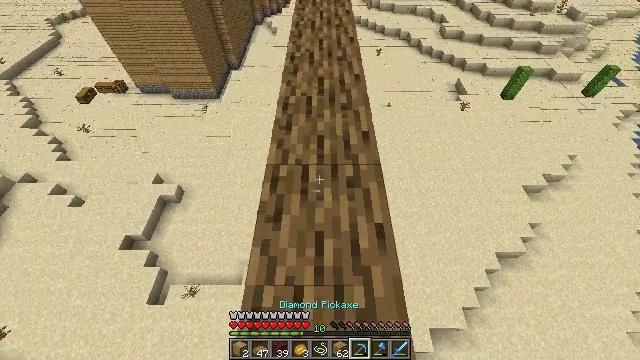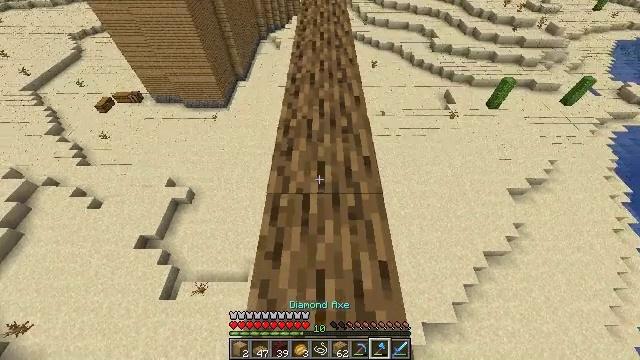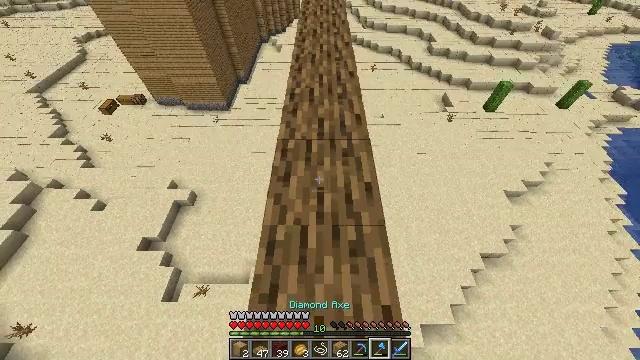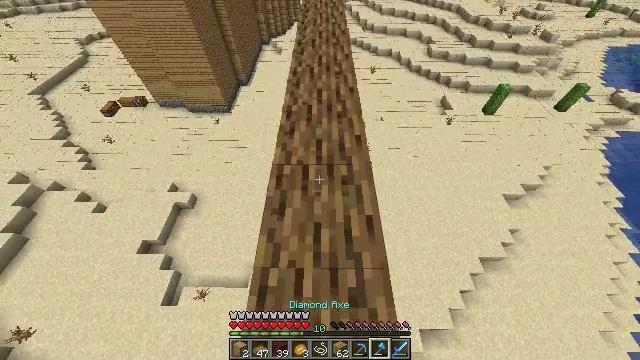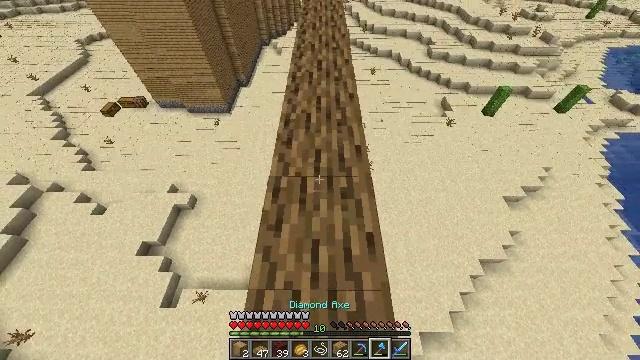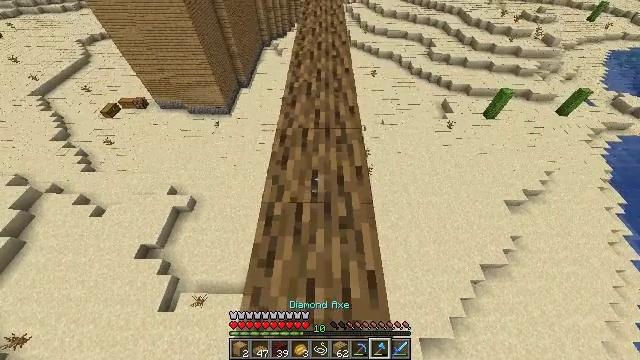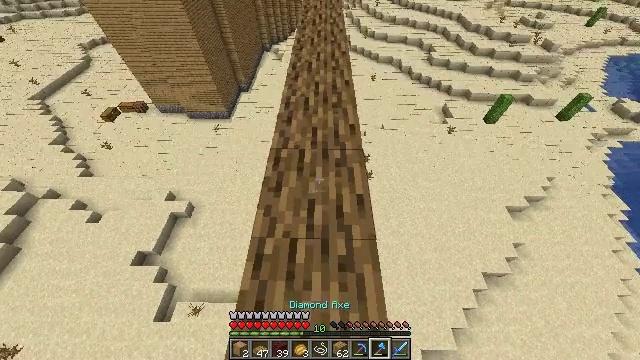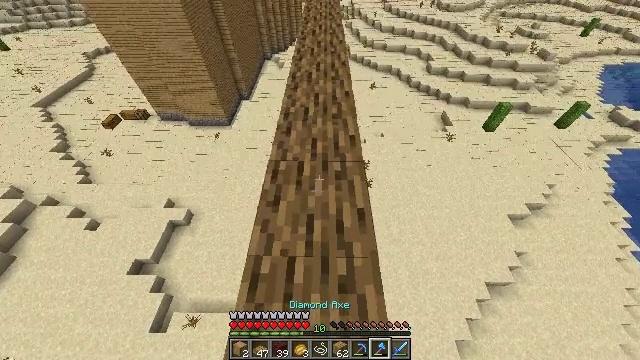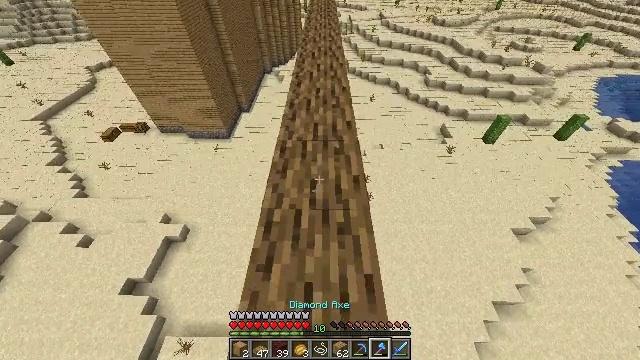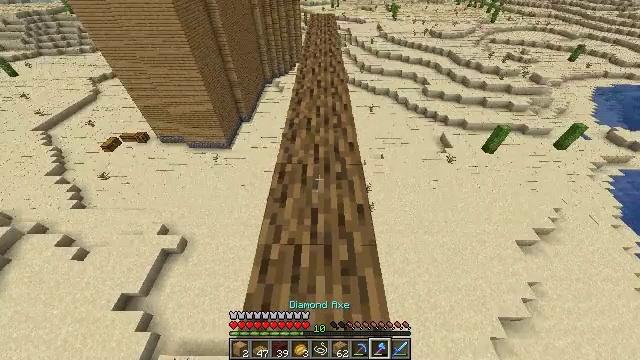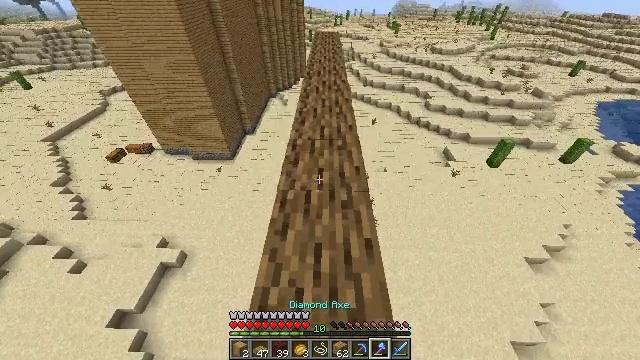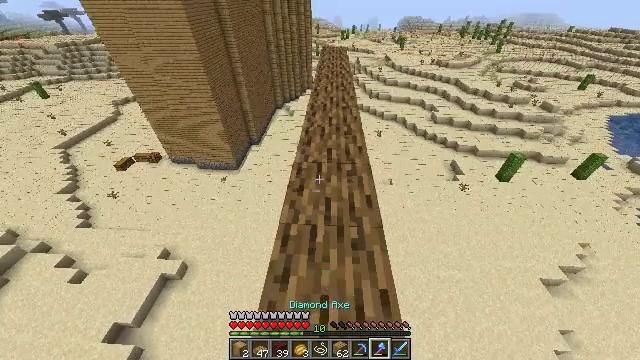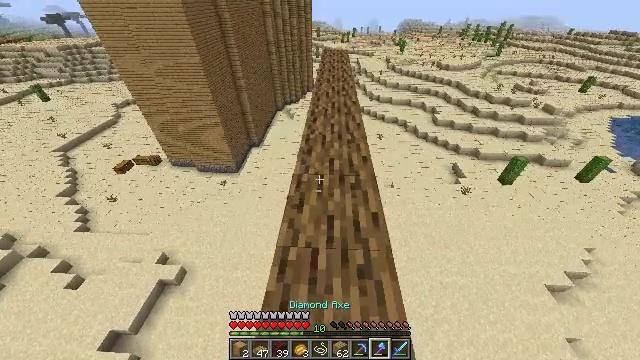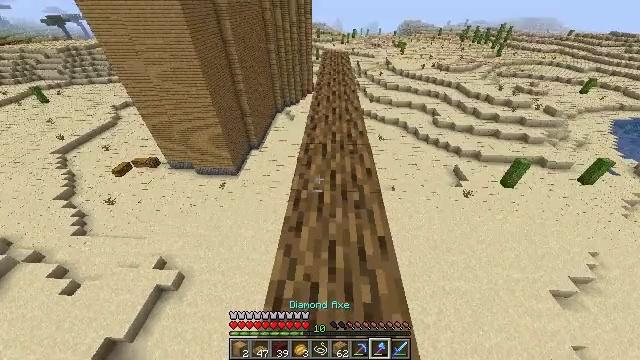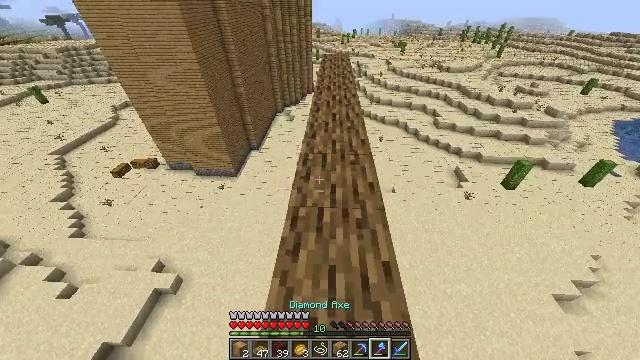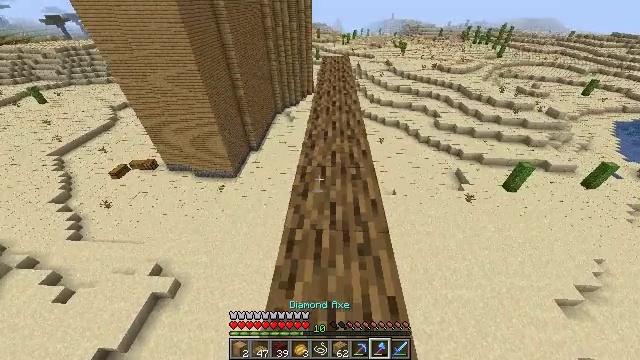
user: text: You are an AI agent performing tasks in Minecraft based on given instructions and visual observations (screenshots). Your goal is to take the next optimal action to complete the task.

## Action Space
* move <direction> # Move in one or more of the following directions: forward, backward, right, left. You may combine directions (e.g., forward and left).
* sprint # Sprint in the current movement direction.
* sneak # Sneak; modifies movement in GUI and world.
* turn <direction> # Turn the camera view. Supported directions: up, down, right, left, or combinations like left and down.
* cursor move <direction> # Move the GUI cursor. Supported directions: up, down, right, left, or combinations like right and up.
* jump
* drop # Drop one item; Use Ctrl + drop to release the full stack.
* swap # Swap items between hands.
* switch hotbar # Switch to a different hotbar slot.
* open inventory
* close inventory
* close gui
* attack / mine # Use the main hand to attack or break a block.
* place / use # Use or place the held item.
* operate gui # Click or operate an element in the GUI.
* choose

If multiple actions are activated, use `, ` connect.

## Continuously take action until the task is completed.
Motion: motion action
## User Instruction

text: Break the oak wood to collect it.
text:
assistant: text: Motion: move forward, sprint
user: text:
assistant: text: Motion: move forward, sprint
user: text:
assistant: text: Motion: move forward
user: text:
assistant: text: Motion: move forward
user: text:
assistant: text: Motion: move forward, sprint
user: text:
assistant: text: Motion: move forward, sprint
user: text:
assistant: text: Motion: move forward, sprint, turn up
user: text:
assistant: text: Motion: move forward, turn up
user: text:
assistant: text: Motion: move forward, turn up
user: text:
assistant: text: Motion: move forward, turn up
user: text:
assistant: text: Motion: move forward, turn left and up
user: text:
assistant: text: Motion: move forward
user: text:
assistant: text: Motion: move forward
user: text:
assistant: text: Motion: move forward
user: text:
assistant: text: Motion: move forward
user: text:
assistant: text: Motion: move forward
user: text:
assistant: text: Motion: move forward
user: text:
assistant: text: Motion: move forward
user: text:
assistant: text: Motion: move forward
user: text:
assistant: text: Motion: move forward
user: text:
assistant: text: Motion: move forward
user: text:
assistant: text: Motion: move forward
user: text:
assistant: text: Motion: move forward, turn right
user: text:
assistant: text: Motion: move forward
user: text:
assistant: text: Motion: move forward
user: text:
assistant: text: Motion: move forward
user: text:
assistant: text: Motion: move forward
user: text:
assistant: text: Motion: move forward
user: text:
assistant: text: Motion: move forward
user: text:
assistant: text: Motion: move forward